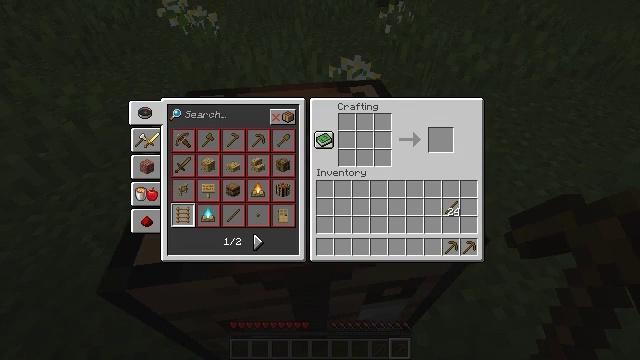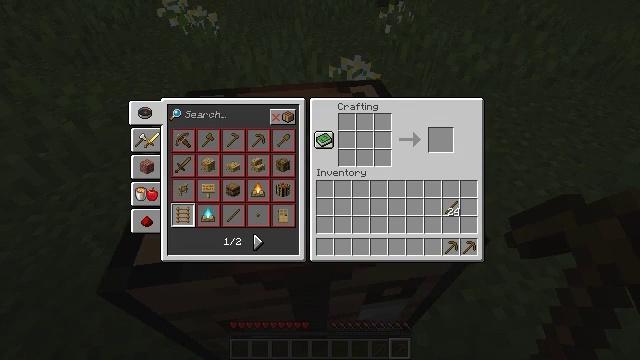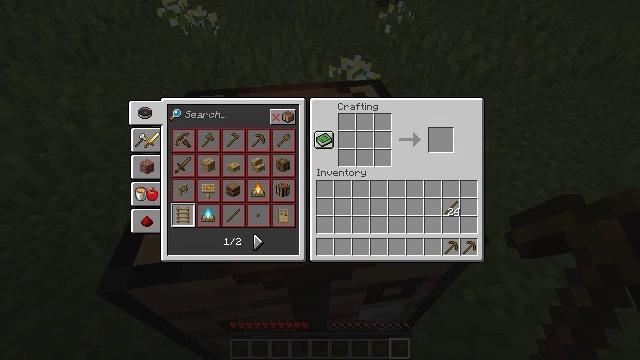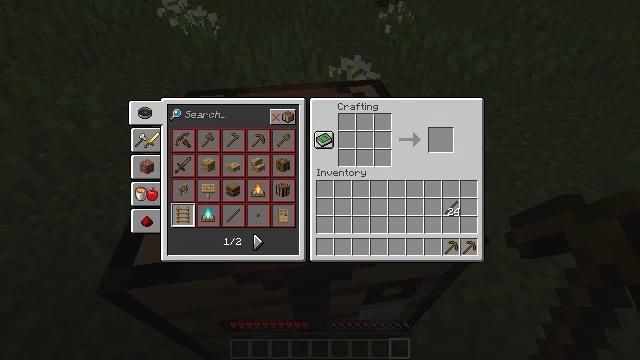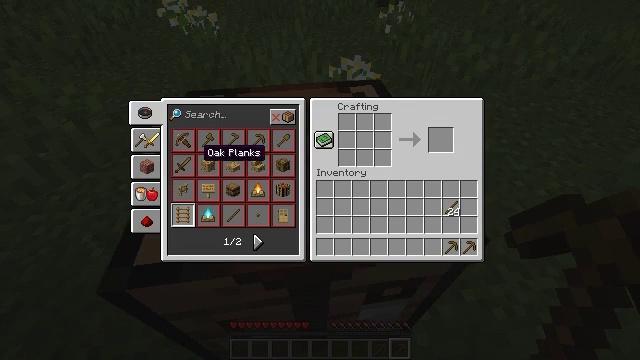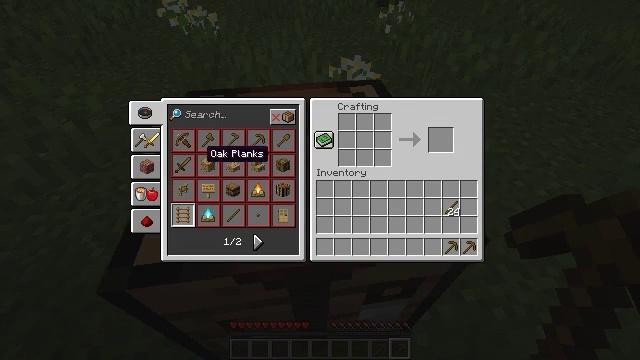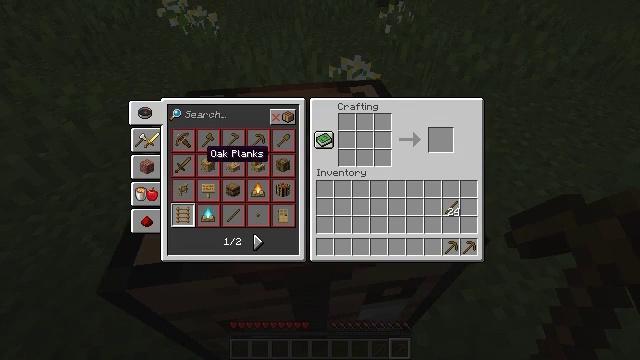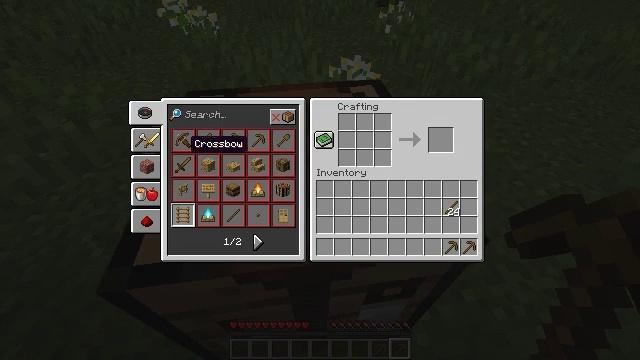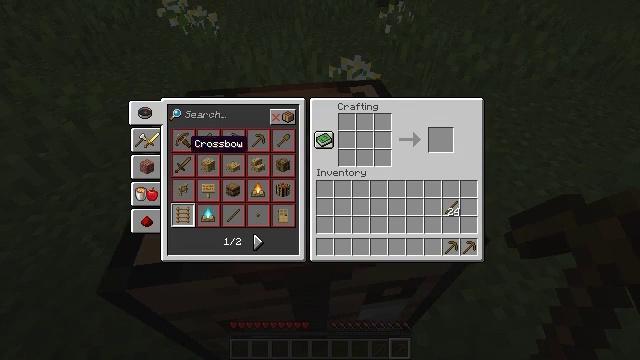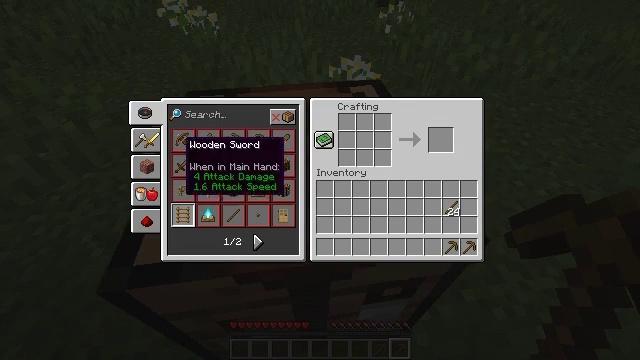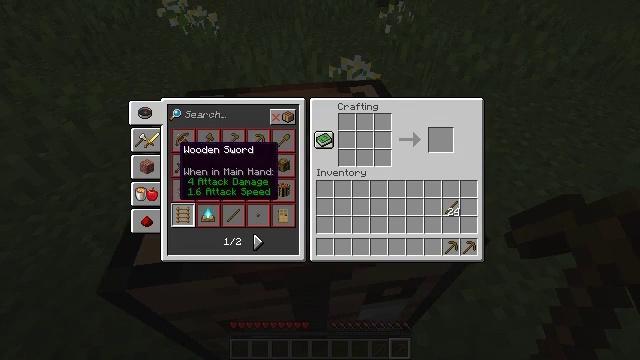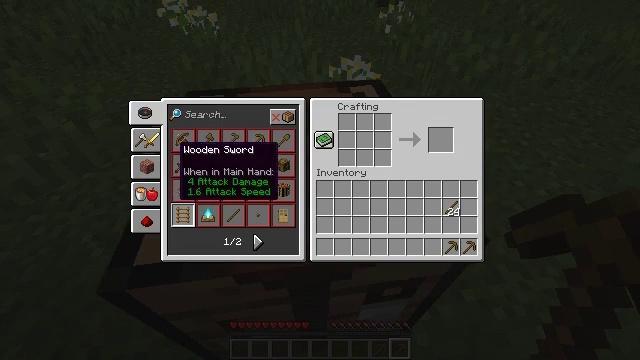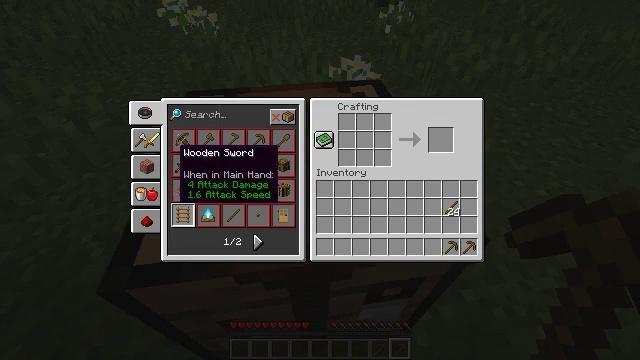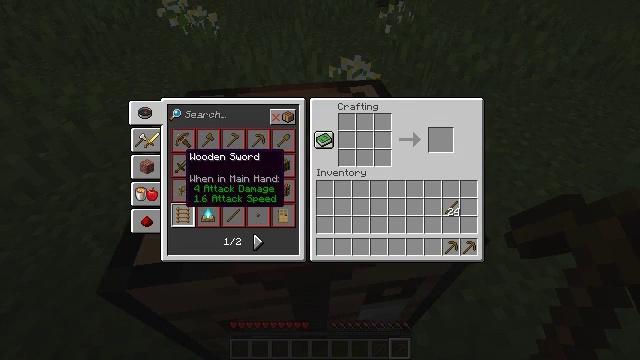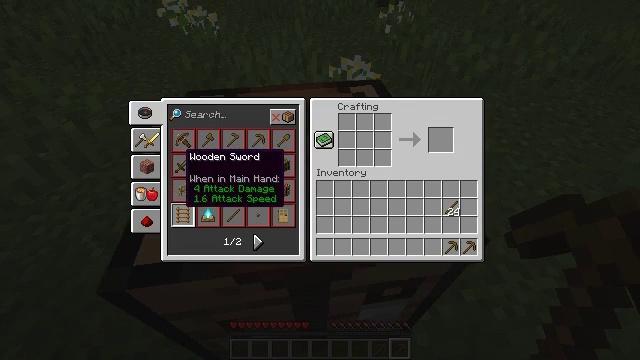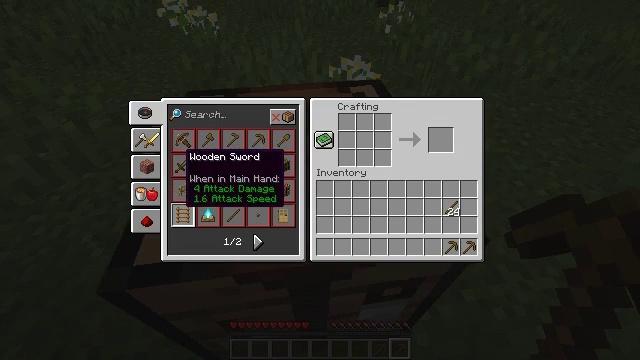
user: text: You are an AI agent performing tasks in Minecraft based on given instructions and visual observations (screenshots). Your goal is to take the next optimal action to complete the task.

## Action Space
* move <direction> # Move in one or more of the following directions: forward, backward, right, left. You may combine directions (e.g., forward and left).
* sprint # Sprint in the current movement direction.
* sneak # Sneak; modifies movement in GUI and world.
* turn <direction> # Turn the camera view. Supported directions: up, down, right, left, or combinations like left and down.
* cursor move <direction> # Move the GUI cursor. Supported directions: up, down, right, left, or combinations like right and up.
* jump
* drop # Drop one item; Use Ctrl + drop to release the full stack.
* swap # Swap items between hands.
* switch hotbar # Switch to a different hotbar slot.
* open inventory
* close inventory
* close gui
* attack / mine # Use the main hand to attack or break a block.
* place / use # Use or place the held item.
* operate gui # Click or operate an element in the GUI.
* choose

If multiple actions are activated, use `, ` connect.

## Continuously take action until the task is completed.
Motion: motion action
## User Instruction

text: Chop down the oak log.
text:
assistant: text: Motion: no_op
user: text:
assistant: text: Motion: no_op
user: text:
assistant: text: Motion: no_op
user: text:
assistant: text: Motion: cursor move right
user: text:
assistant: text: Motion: no_op
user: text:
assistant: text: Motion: no_op
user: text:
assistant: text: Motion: cursor move left and up
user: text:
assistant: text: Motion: no_op
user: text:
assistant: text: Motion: no_op
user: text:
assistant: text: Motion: no_op
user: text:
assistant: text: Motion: no_op
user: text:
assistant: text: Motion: no_op
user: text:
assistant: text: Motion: no_op
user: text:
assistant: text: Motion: no_op
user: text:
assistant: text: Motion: no_op
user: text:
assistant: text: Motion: no_op
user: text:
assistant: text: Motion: no_op
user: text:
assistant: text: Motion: operate gui
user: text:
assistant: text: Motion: operate gui
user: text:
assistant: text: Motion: no_op
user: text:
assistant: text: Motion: cursor move right and down
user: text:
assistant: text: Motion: no_op
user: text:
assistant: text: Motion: no_op
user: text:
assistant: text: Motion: cursor move right
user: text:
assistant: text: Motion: no_op
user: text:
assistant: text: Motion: cursor move right
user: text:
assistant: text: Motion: cursor move right and up
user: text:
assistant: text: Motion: cursor move right and up
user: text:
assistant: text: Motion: no_op
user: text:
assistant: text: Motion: cursor move right